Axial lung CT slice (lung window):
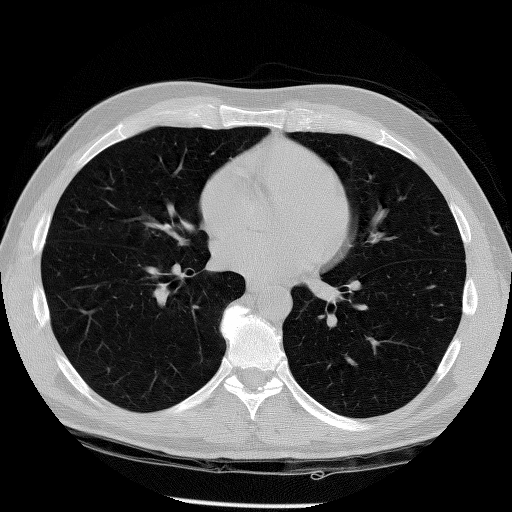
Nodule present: no